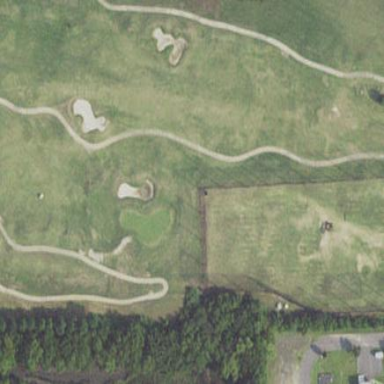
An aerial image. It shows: Area of rough grass used for golf.